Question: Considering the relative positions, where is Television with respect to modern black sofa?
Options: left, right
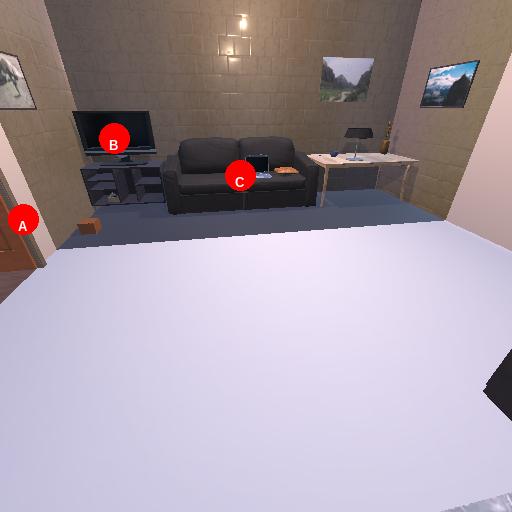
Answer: left